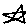
Label: star